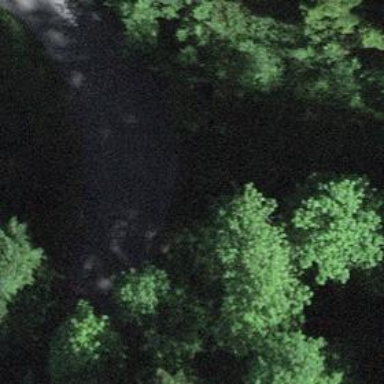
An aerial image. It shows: Unclassified road on bridge.